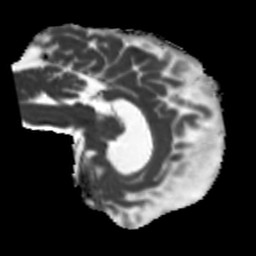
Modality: MD
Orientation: sagittal
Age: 56
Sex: male
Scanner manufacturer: siemens
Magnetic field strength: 3 T
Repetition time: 5.25 s
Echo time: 0.08 s